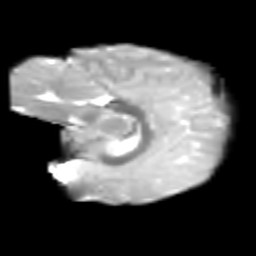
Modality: T2w
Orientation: sagittal
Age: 7
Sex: male
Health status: healthy